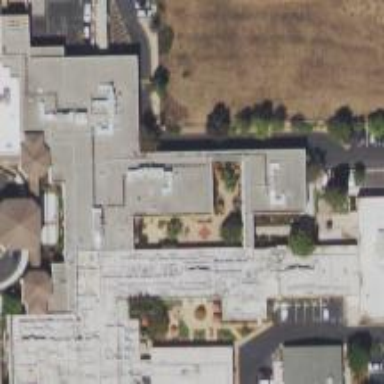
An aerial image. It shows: Hospital providing healthcare services.